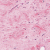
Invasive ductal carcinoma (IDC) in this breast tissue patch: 0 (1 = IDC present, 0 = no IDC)